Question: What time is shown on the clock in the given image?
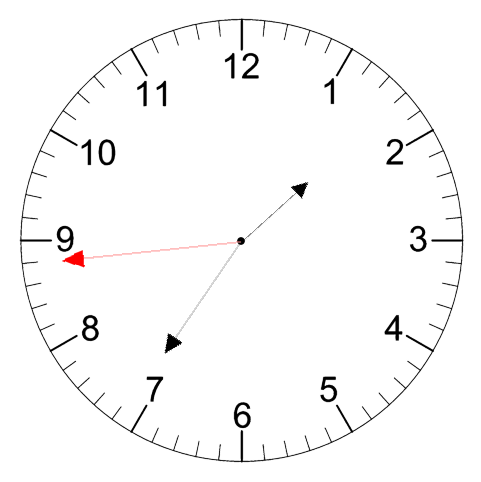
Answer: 01:35:44